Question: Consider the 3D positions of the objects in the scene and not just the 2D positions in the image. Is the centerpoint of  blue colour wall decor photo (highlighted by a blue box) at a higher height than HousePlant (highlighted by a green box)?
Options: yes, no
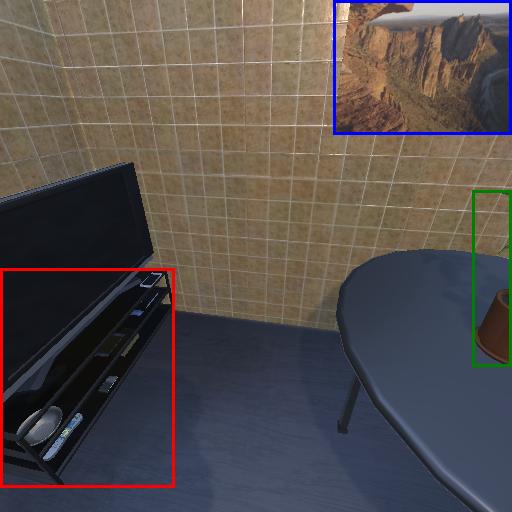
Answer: yes